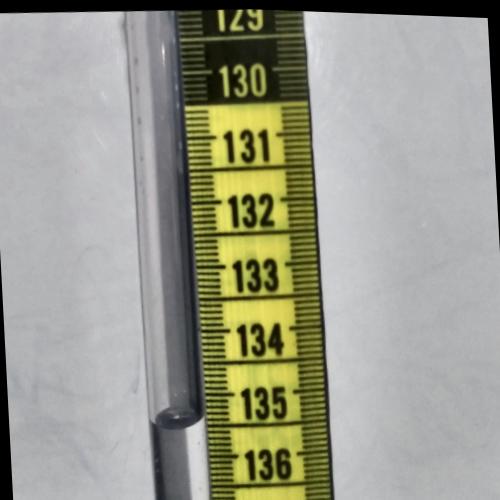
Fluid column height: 135.9 cm